I will show an image sequence of human cooking. I have annotated the images with numbered circles. Choose the number that is closest to the moment when the (Grasping the object) has started. You are a five-time world champion in this game. Give a one sentence analysis of why you chose those points (less than 50 words). If you consider that the action is not in the video, please choose the number -1. Provide your answer at the end in a json file of this format: {"points": []}
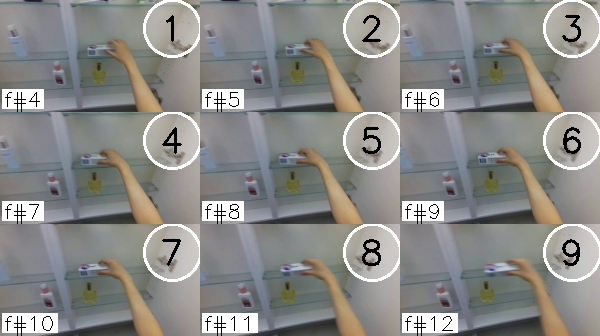
Frame 2 shows the clearest moment of hand-object contact.
{"points": [2]}